Question: I'm looking for a way to jump to a method definition within a .java file using Android Studio. I know that xCode has a breadcrumb path like in the image below which ends in the method and instance variables.

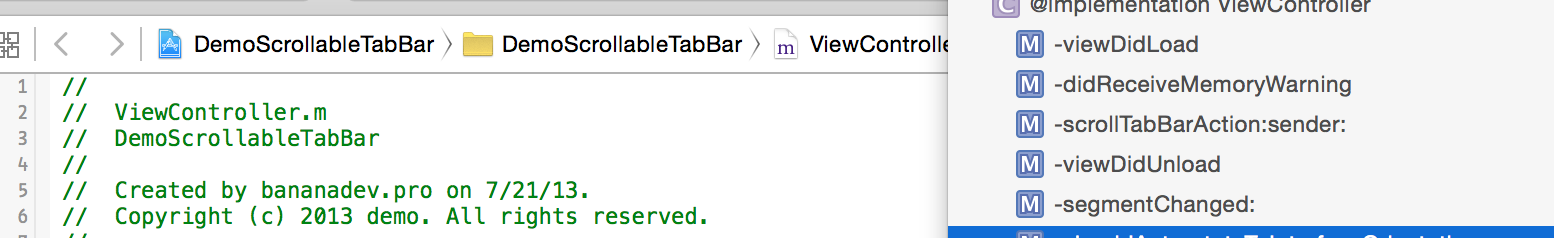
Answer: On the left-hand bar, you might have:
- - -
What you want is "Structure" tab, which will show you a list of methods, variables etc. You can also right-click on it and customise, eg. to sort by visibility, alphabetically, which items to show etc.